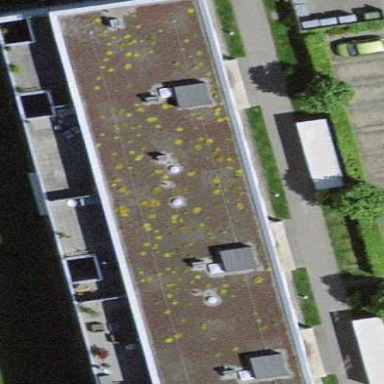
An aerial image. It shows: Building with flat roof.